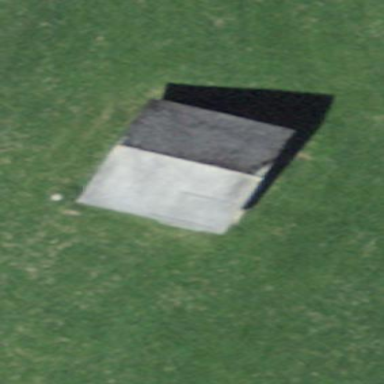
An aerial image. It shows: Barn.